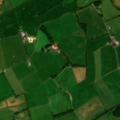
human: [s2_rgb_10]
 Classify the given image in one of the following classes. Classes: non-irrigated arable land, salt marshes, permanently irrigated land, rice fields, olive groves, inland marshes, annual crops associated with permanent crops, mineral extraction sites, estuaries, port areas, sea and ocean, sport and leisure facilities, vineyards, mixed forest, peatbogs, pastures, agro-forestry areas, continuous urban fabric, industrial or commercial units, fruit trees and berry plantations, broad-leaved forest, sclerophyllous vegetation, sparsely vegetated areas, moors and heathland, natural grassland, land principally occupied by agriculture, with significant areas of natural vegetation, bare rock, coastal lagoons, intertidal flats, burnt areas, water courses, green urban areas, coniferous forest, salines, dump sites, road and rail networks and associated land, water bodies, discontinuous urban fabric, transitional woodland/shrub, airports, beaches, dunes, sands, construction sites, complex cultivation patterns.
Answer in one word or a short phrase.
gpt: pastures, complex cultivation patterns